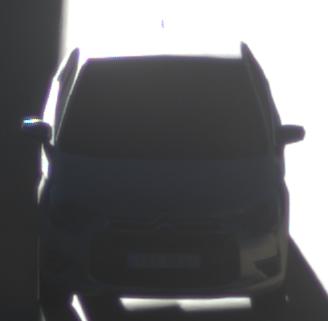
Make: Citroen
Model: DS 4 VTi 120
Detailed model: DS 4
Model produced from: 2011/05
Model produced until: 2015/01
Doors: 5
Color: white
Road condition: dry road
Daytime: sunrise or sunset
Contrast: high contrast